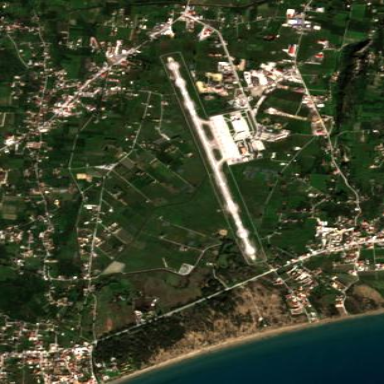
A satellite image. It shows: International public aerodrome.